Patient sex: M
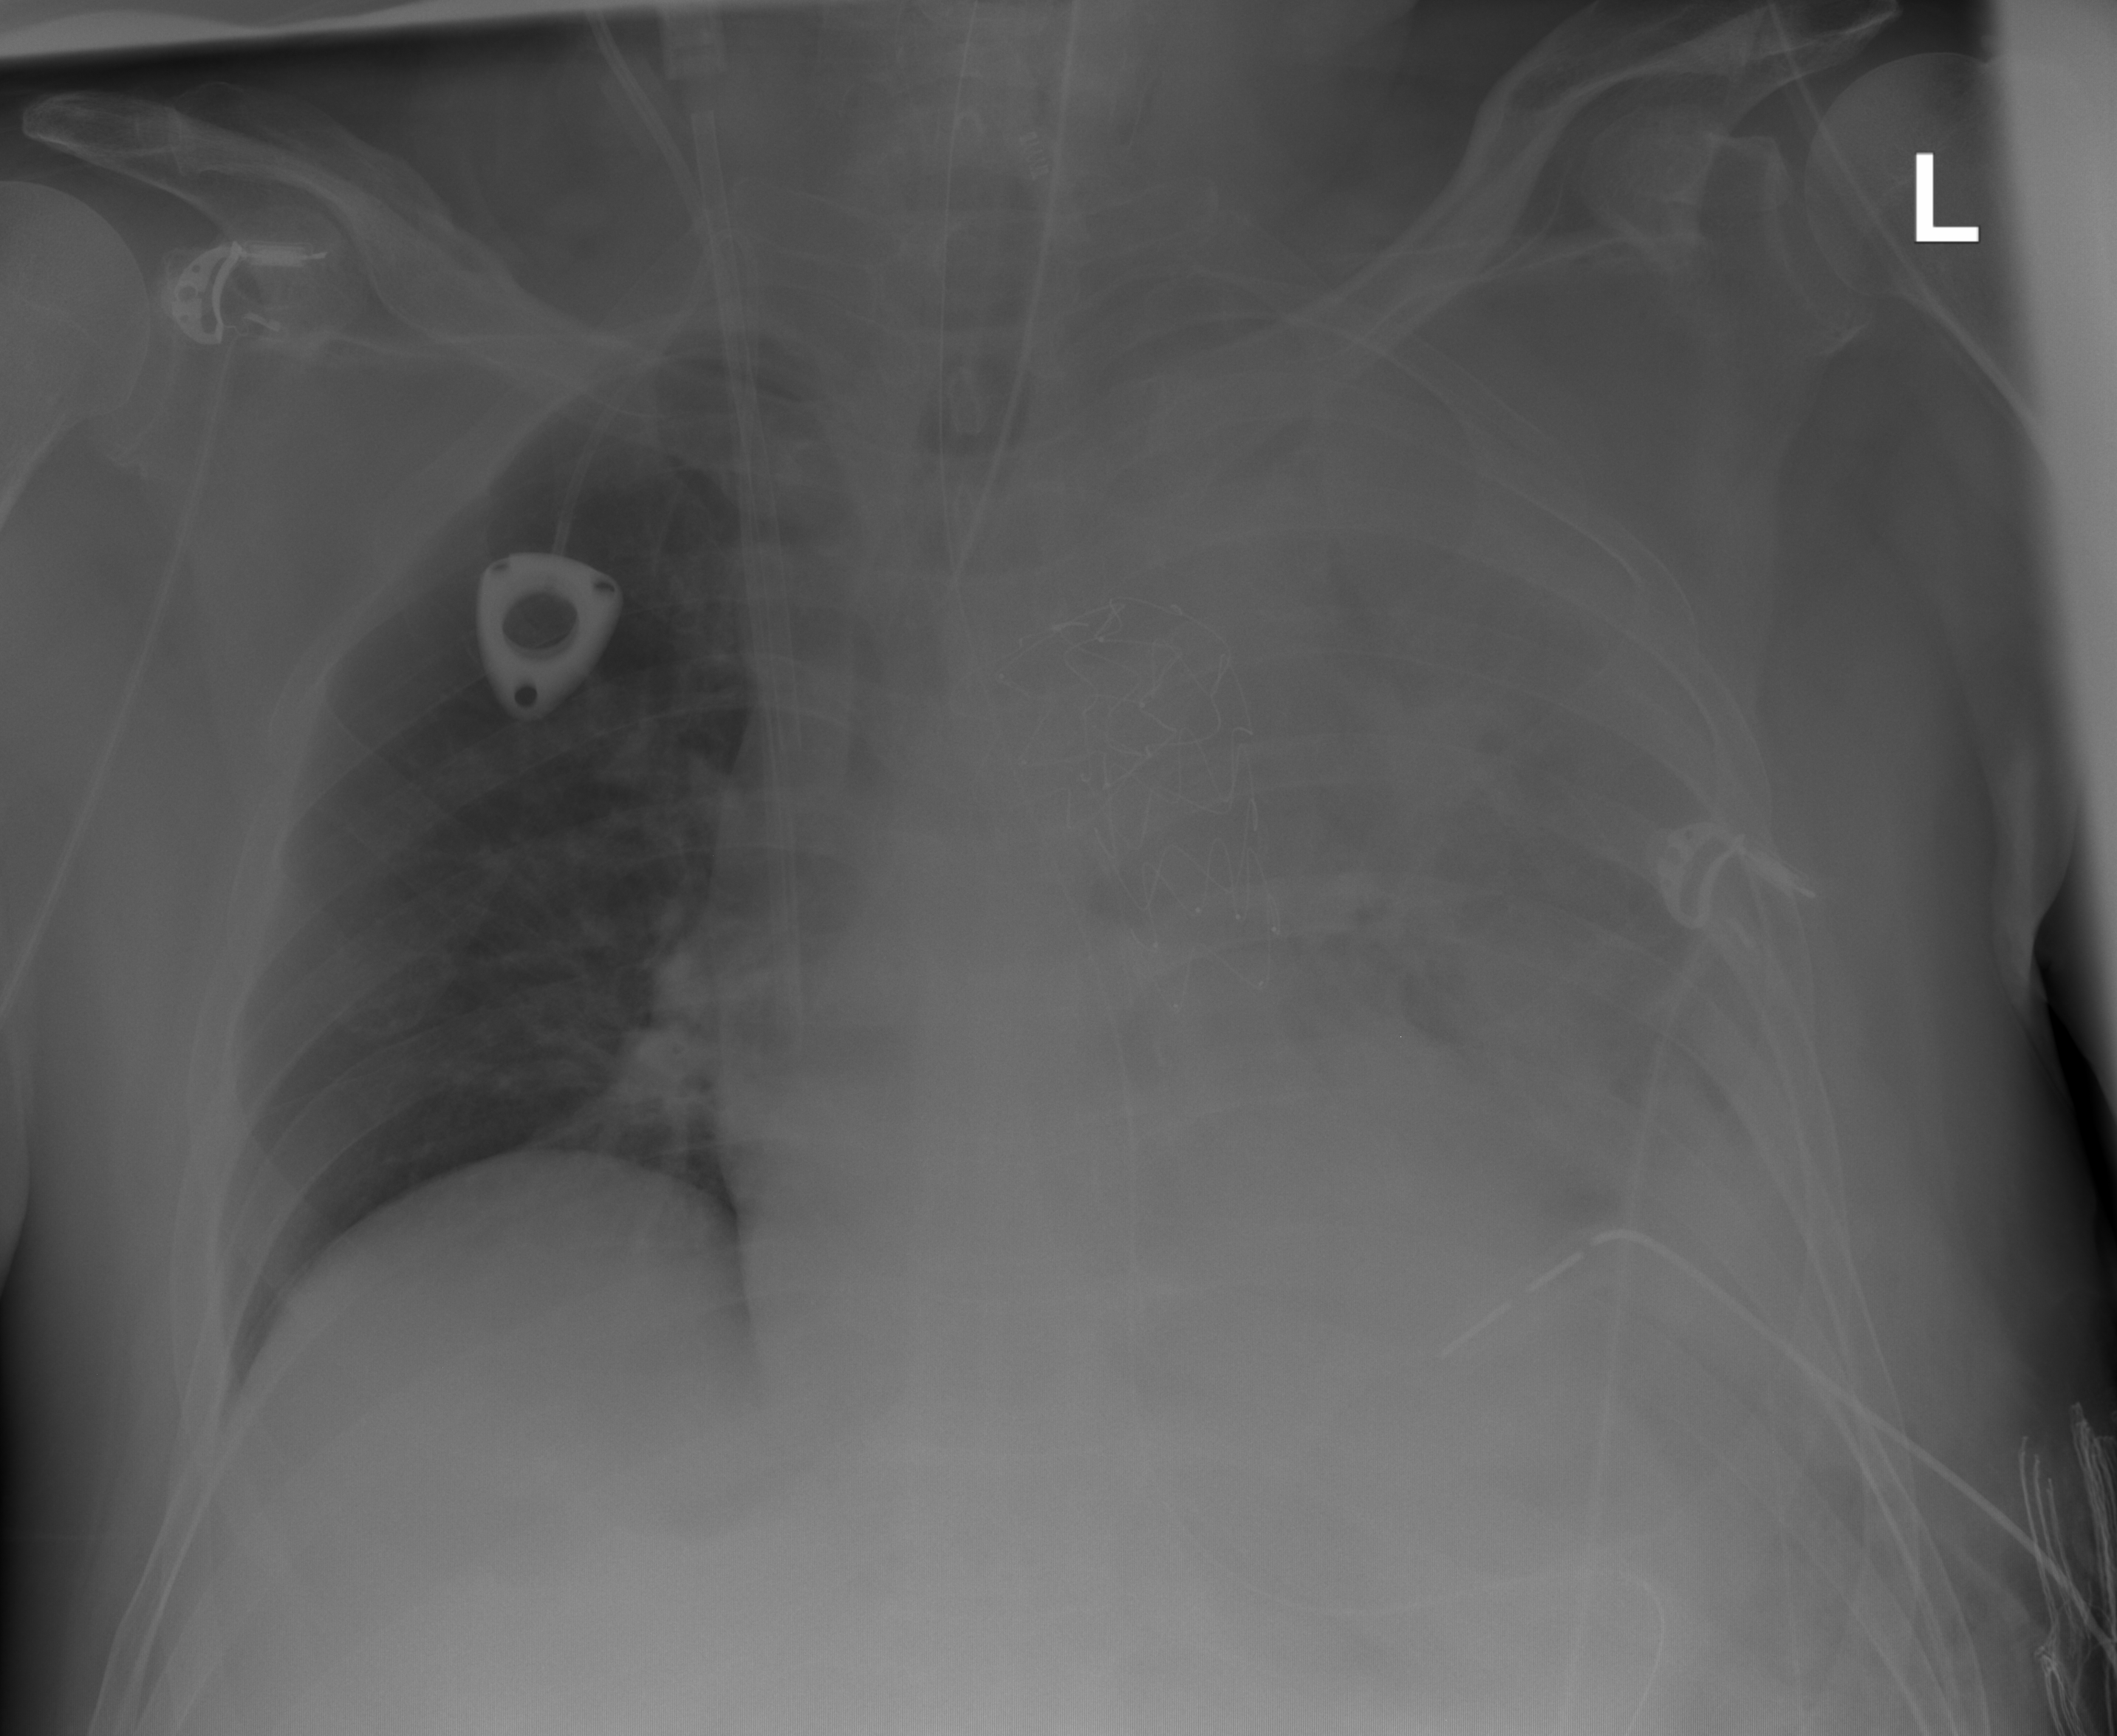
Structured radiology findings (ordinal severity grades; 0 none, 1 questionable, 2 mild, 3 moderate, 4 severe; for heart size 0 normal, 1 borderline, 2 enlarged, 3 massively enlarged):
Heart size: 0
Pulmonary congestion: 0
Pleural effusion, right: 0
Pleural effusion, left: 3
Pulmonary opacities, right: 0
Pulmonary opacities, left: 0
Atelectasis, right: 0
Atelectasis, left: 4